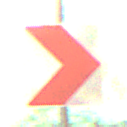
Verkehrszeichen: RichtungstafelnInKurvenKleinLinks
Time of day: MorningAfternoon
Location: Roofed (Special)
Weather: NotSpecified
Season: NotSpecified
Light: Artificial